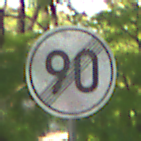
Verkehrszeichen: EndeGeschwindigkeit90
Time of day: MorningAfternoon
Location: Outdoor (RoadRail)
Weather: Clear
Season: NotSpecified
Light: Natural